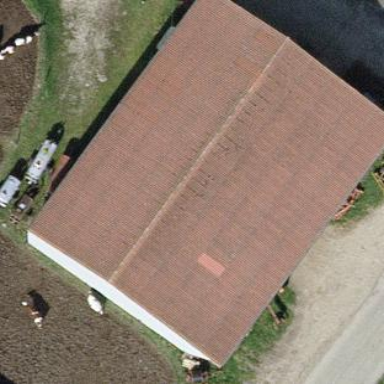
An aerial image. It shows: Farm building.